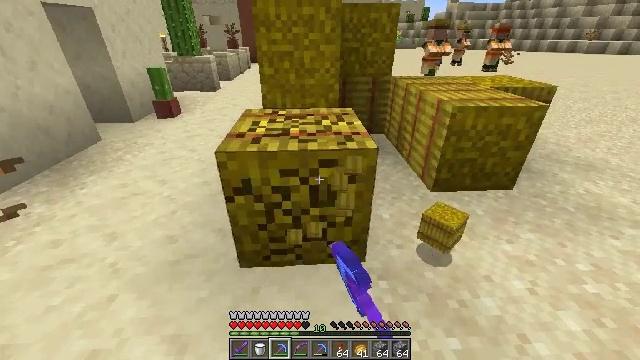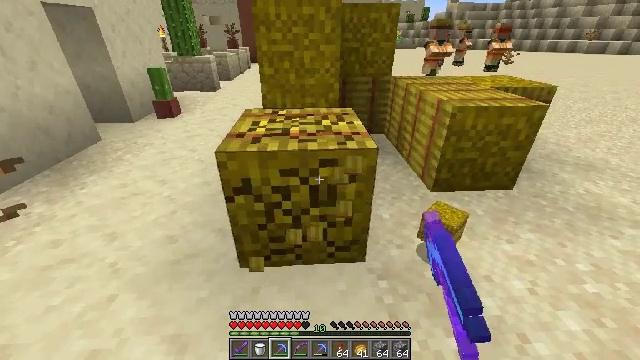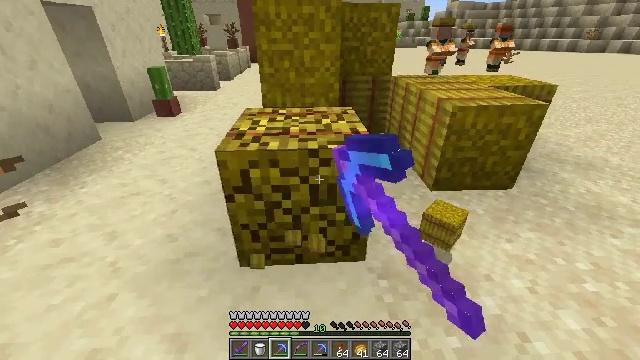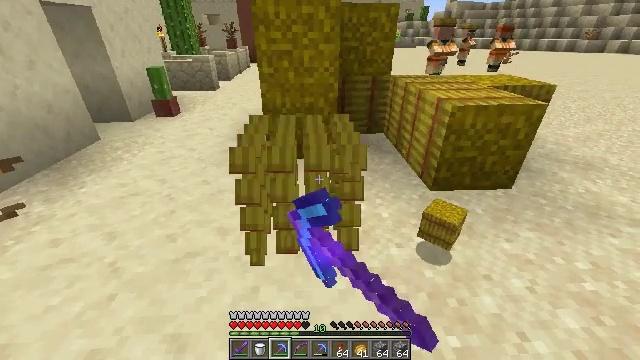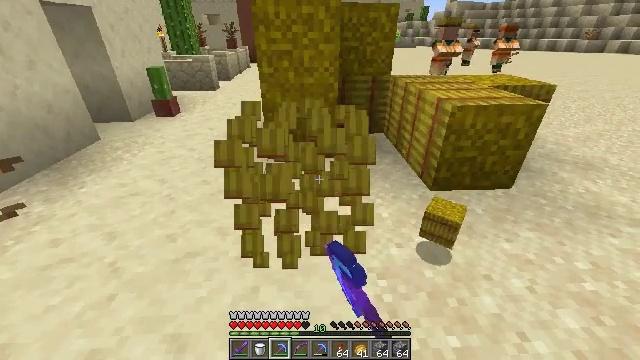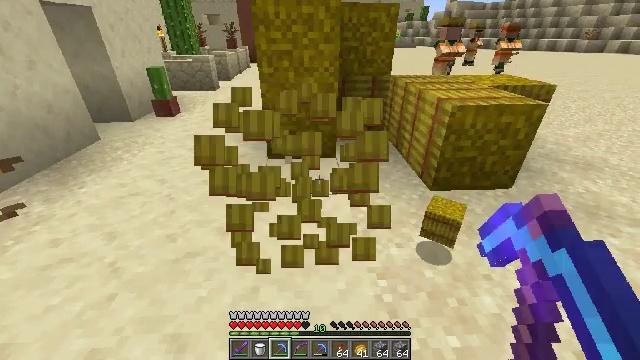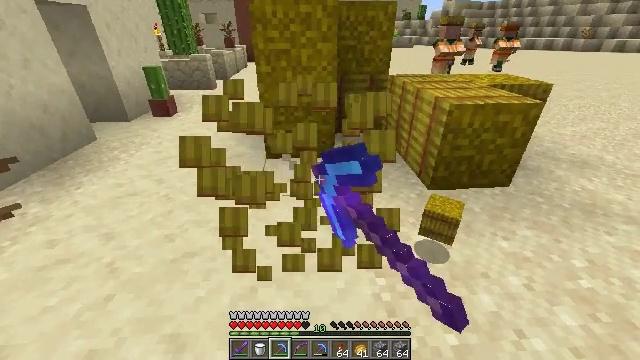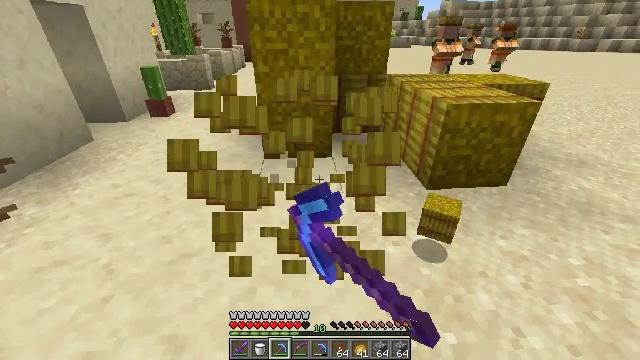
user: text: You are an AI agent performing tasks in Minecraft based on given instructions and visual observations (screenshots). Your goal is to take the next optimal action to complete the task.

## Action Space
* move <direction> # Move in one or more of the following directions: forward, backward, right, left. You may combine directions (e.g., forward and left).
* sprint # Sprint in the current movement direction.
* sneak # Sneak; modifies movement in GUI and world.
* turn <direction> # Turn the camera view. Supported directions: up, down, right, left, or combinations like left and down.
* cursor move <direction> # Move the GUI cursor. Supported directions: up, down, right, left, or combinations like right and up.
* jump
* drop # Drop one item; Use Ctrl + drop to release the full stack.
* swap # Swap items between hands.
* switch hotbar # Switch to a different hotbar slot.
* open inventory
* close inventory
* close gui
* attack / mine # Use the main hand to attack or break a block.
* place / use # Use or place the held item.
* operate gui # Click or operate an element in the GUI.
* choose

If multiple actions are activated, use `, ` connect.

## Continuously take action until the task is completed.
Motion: motion action
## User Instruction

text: Attack the hay block to get hay.
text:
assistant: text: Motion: attack / mine
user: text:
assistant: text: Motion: attack / mine
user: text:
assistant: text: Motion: attack / mine
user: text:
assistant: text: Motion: attack / mine
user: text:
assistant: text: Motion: attack / mine
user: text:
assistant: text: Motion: attack / mine
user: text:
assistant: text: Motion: attack / mine
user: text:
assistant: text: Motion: attack / mine